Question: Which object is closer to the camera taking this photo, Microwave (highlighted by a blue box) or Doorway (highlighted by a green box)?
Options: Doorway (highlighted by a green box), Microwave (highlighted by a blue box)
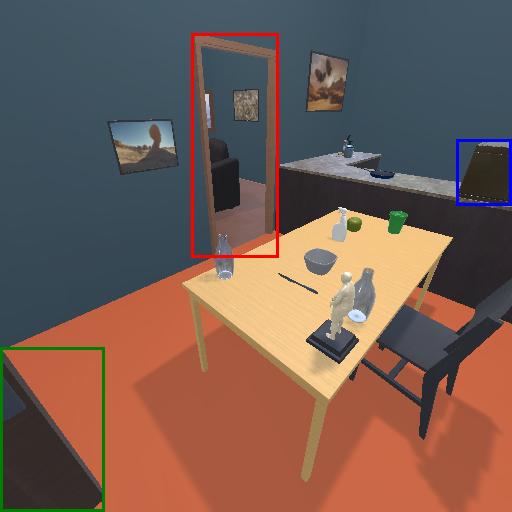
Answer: Doorway (highlighted by a green box)